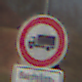
Verkehrszeichen: VerbotFuerKraftfahrzeugeUeberDreiKommaFuenfTonnen
Zusatzzeichen unten: SonstigeFahrzeugePersonengruppenFrei1
Umgebung: Outdoor, Suburban
Tageszeit: MorningAfternoon
Wetter: PartlyCloudy
Licht: Natural
Jahreszeit: NotSpecified
Kontrast: HighContrast